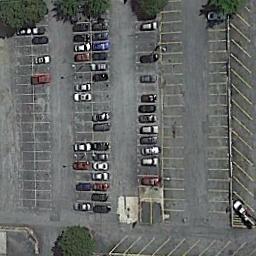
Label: parking_lot